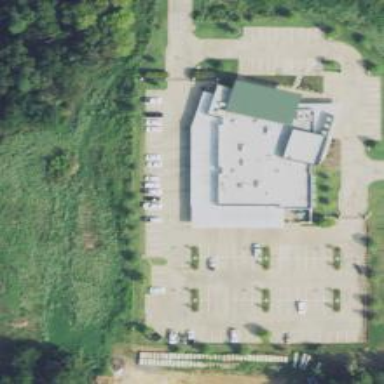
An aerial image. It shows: Public building.